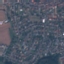
Land use / land cover: Residential